Question: I'm with a problem moving a label on a panel. When I move this label, reached the top and left (0.0), the label respects the top and left. To spend half of the screen, the label exceeds the panel as shown in picture.

My codes:
'''
public partial class frmStandard : Form
{
Point startposition;
}
public void MouseDown(object sender, MouseEventArgs e)
{
startposition = e.Location;
}
public void MouseMove(object sender, MouseEventArgs e)
{
if (e.Button == MouseButtons.Left)
{
((Label)sender).Left = Math.Max(0, e.X + ((Label)sender).Left - startposition.X);
((Label)sender).Top = Math.Max(0, e.Y + ((Label)sender).Top - startposition.Y);
}
}
'''
I need the label does not exceed the panel size.What should be added in the codes?
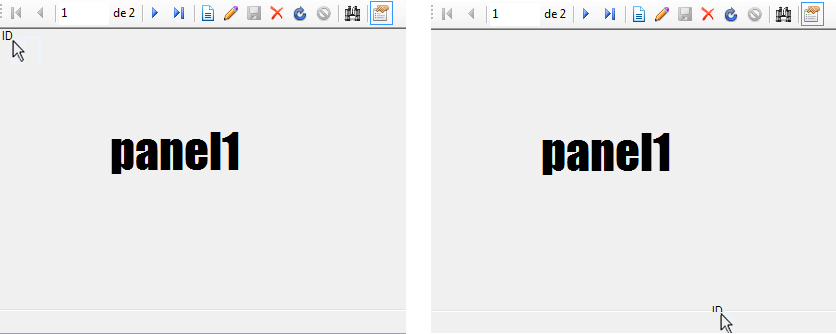
Answer: You need to check the other Borders.
You will have to use the dimension data of the containing 'Panel' for this.
In the spirit of keeping things dynamic, as your code already is, I use he 'Label''s 'Parent' instead of referring to just the one 'Panel':
'''
private void MouseMove(object sender, MouseEventArgs e)
{
Label L = (Label)sender;
Rectangle PR = L.Parent.ClientRectangle;
if (e.Button == MouseButtons.Left)
{
L.Left = Math.Min(Math.Max(0, e.X + L.Left - startposition.X), PR.Right - L.Width);
L.Top = Math.Min( Math.Max(0, e.Y + L.Top - startposition.Y), PR.Bottom - L.Height);
}
}
'''
To keep it even more general, one could replace 'Label' with 'Control' and let the user move other 'Controls' around wit the same pieces of code..